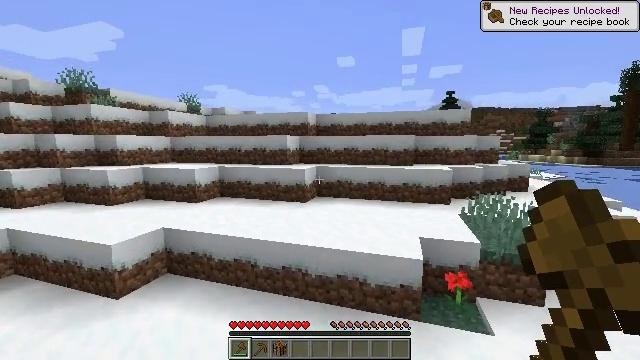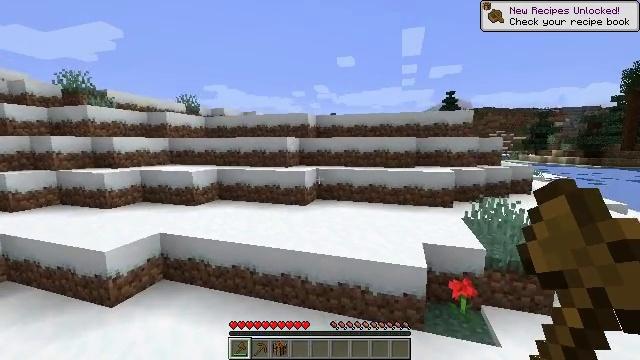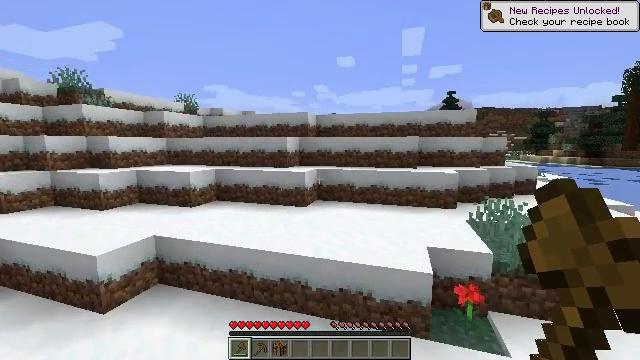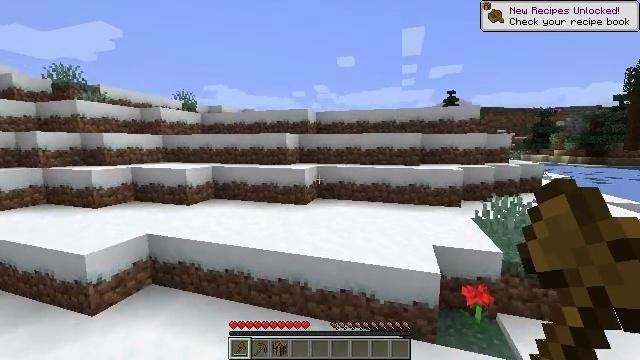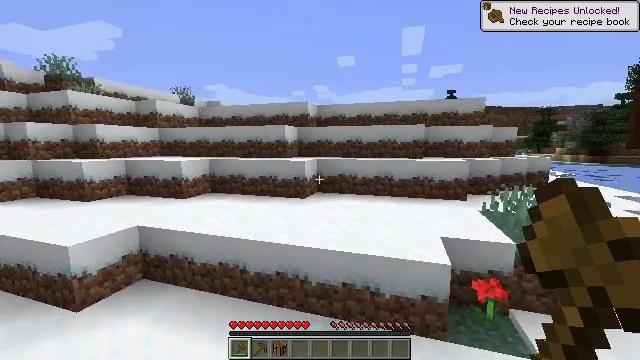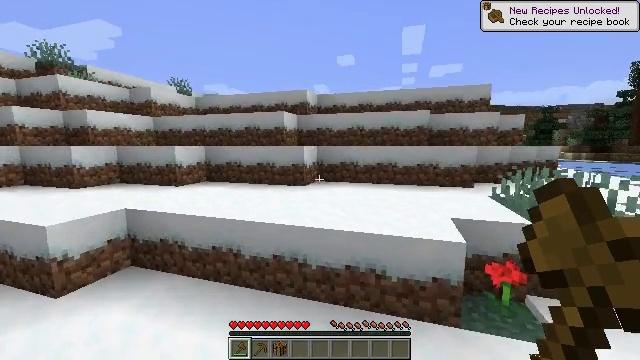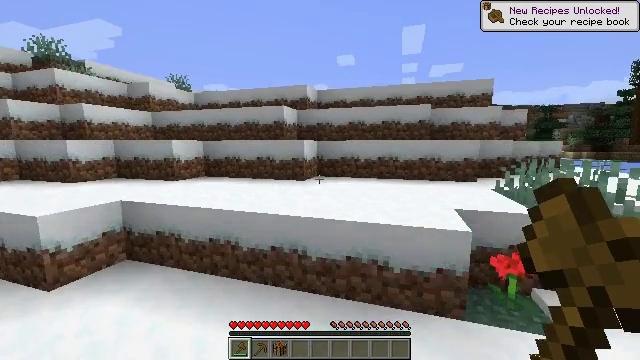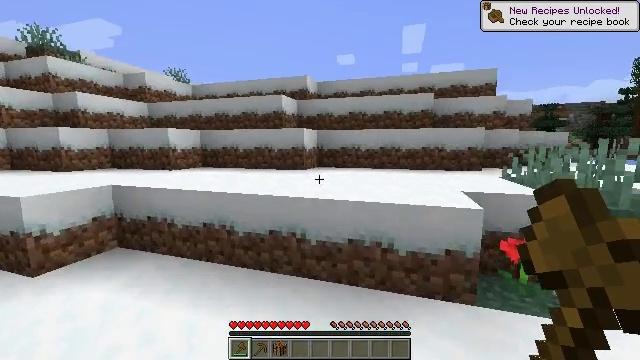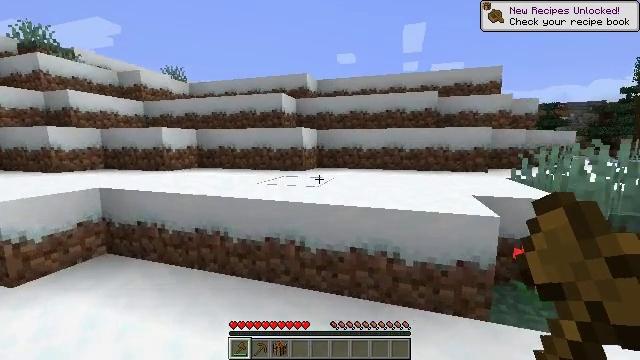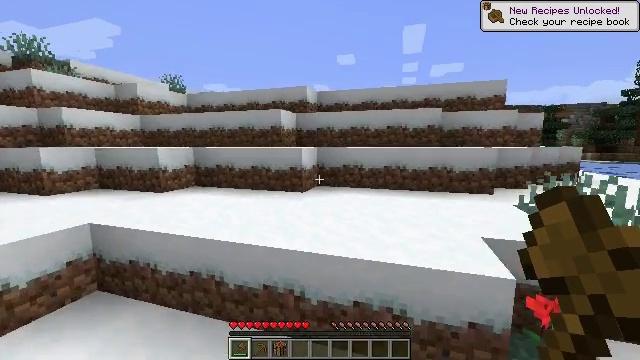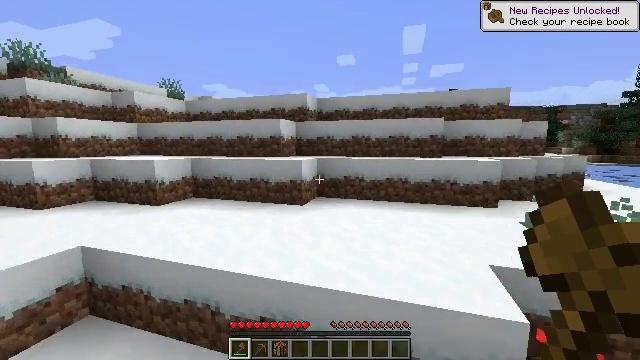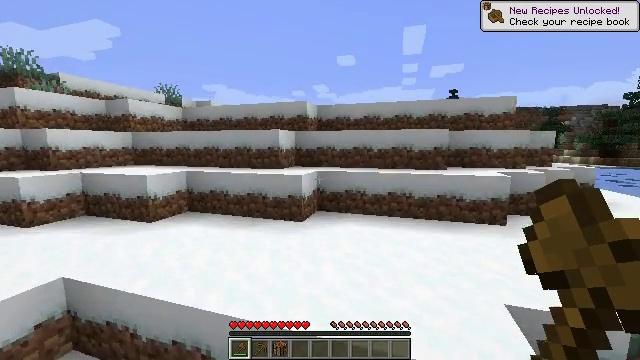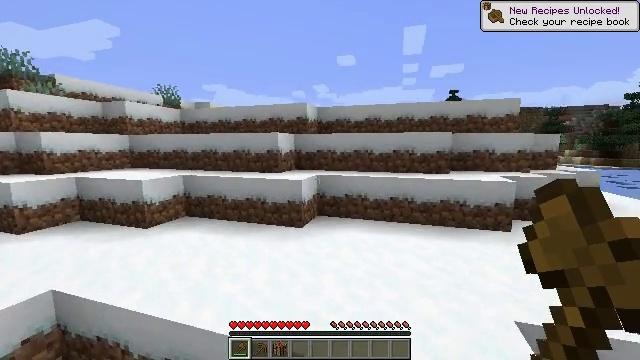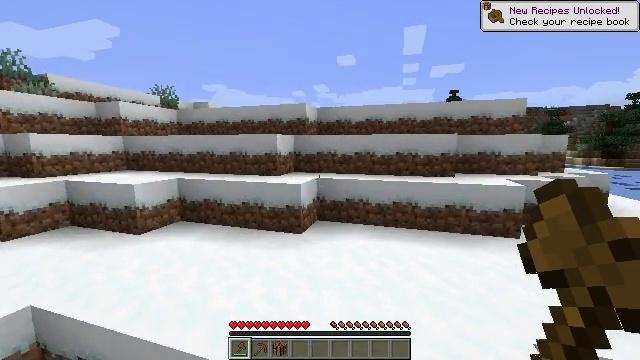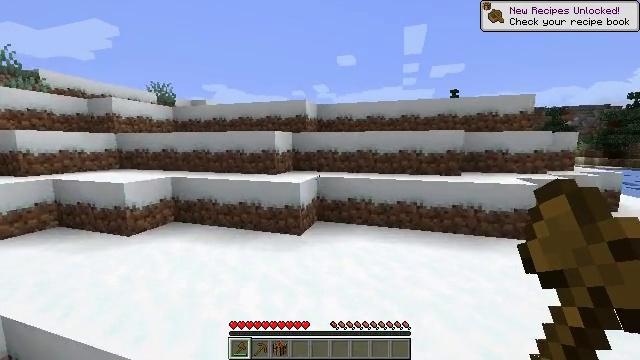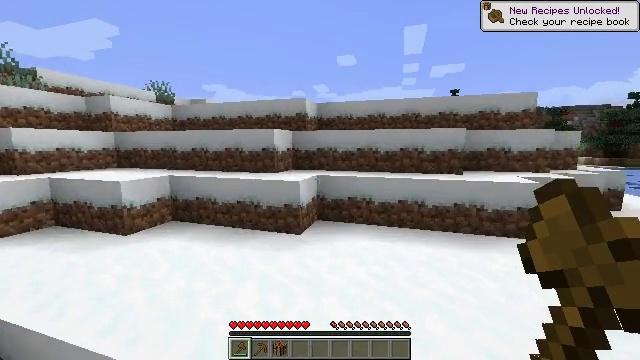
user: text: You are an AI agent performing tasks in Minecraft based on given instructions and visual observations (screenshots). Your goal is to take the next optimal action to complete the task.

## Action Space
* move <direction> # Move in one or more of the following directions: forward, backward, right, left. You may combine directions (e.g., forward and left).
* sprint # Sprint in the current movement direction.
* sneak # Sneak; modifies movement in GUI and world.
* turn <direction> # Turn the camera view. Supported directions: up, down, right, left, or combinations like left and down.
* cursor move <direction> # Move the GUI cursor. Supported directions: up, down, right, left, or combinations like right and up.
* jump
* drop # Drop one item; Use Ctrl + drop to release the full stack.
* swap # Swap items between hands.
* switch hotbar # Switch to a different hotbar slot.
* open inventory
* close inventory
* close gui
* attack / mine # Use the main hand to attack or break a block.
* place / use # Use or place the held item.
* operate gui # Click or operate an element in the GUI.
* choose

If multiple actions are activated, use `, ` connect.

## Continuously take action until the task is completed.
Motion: motion action
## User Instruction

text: Kill mobs.
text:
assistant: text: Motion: move forward, jump
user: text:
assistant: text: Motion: move forward, jump
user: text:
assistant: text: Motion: move forward, jump
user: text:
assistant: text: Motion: move forward, jump
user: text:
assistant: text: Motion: move forward, jump
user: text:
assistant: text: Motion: move forward, jump
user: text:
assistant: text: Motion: move forward, jump
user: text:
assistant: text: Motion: move forward, jump
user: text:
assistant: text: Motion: move forward, jump
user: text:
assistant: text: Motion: move forward, jump
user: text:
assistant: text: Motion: move forward, jump
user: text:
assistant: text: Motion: move forward, jump
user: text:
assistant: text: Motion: move forward, jump
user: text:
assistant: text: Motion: move forward, jump
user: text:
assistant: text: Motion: move forward, jump
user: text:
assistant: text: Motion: move forward, jump
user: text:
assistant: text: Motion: move forward, jump
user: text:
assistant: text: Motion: move forward, jump
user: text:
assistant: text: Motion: move forward, sprint, turn down, jump
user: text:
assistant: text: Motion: move forward, sprint, turn down, jump
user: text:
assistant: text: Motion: move forward, sprint, turn down, jump
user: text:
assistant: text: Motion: move forward, sprint, turn right and down, jump
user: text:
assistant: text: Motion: move forward, sprint, turn right and down, jump
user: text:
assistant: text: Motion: move forward, sprint, turn right and down, jump
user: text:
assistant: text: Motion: move forward, turn right and down, jump
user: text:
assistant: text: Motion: move forward and move left, turn right and down, jump
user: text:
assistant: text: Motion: move forward and move left, turn right and down, jump
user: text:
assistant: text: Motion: move forward and move left, turn right and down
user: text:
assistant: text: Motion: move forward and move left, turn right and down
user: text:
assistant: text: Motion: move forward and move left, turn right and down